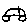
Label: car